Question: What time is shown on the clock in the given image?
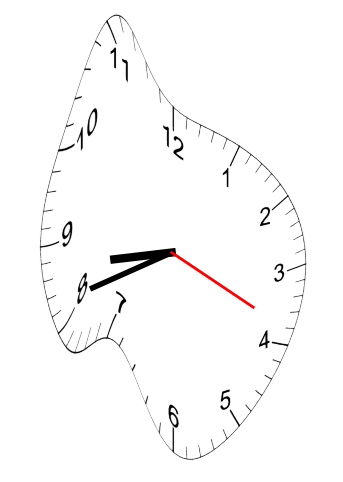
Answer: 08:41:19